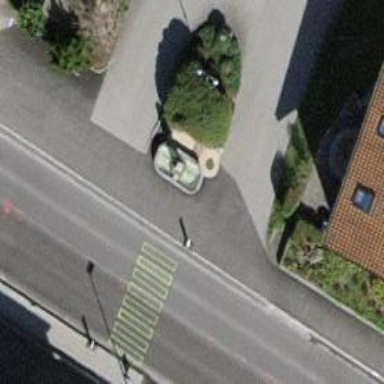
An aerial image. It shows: Fountain.